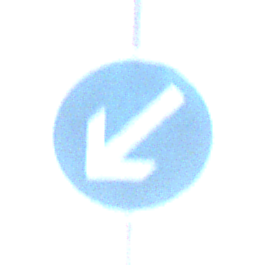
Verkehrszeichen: VorgeschriebeneVorbeifahrtLinks
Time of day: SunriseSunset
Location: Outdoor (Nature)
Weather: Clear
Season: NotSpecified
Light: Natural